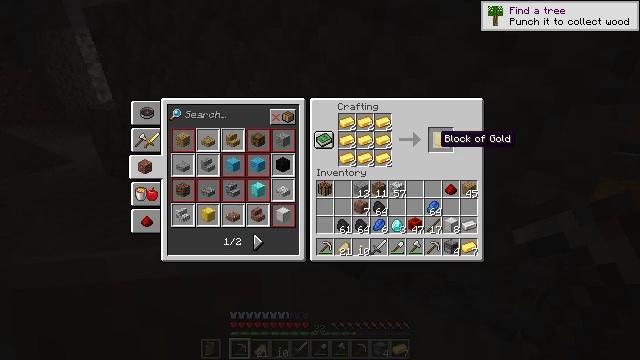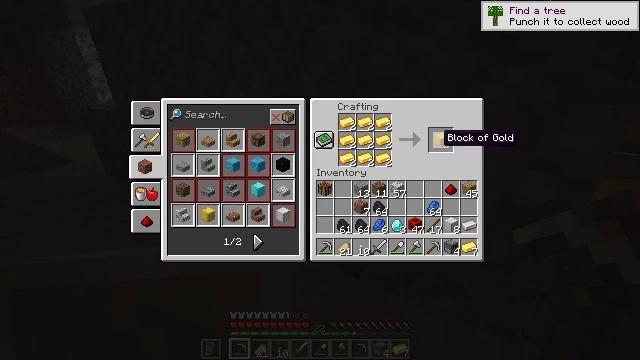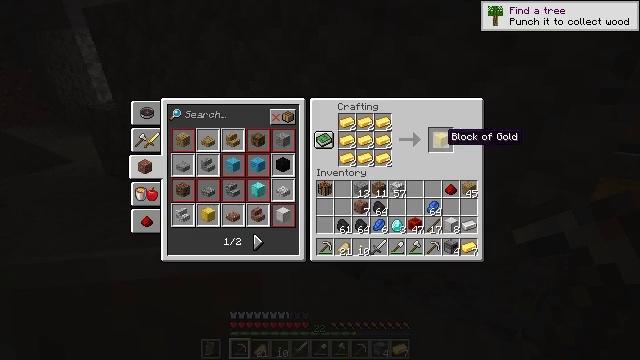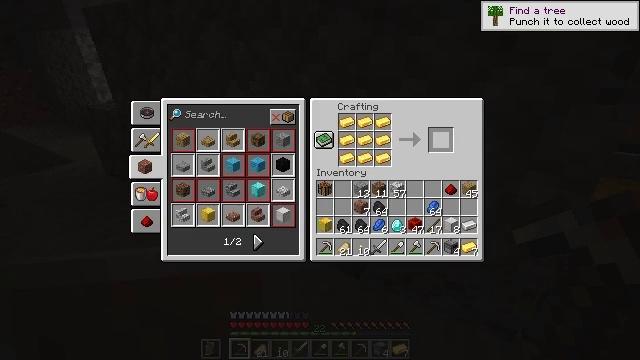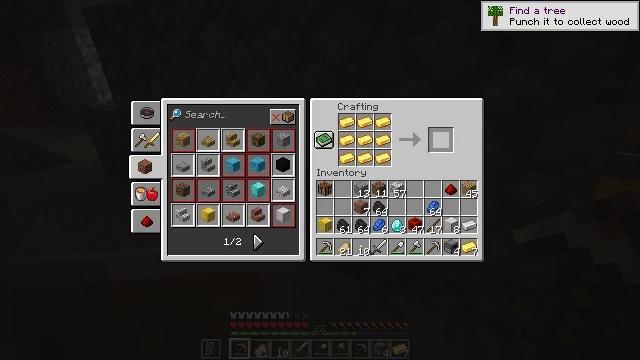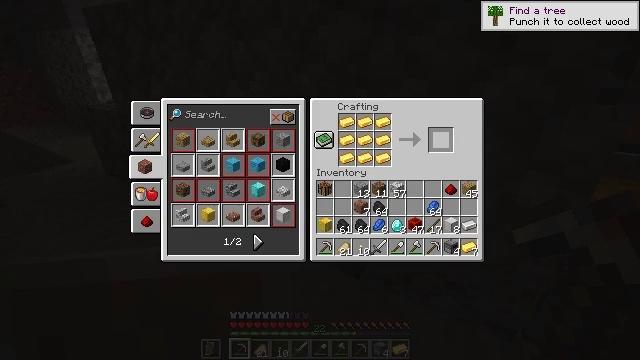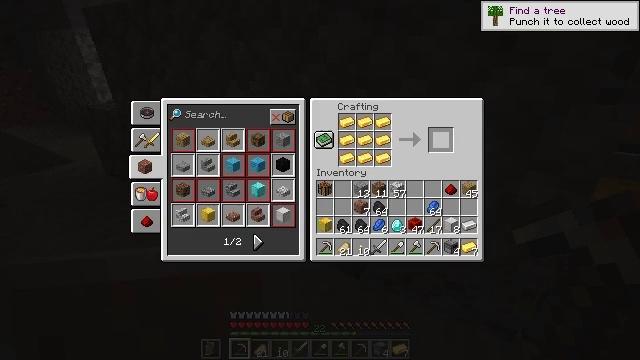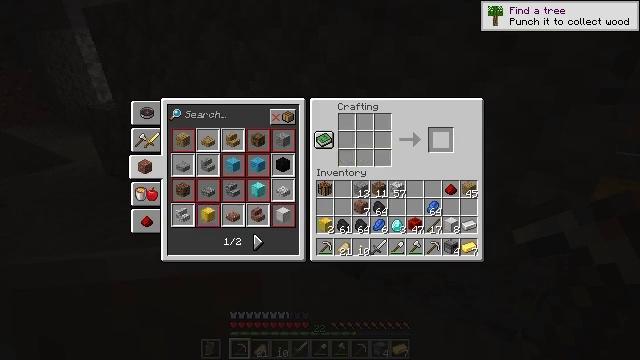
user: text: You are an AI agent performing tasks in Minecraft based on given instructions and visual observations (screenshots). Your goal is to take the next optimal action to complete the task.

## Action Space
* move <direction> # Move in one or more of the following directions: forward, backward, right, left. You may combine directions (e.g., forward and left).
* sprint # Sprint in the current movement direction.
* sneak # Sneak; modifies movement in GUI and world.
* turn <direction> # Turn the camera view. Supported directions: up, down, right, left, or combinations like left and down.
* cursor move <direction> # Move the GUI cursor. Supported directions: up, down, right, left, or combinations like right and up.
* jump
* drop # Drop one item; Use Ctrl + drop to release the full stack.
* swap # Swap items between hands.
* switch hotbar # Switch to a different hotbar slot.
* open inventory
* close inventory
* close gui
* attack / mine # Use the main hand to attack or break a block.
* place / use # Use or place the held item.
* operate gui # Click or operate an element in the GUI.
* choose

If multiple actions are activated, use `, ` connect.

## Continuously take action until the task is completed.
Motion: motion action
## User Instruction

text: Craft a gold block.
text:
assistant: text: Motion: sneak
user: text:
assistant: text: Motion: sneak
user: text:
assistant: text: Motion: sneak, operate gui
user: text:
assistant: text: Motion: sneak, operate gui
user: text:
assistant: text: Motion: sneak, operate gui
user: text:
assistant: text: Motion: sneak
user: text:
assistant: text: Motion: sneak
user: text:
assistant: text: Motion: sneak